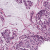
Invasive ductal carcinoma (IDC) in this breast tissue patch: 1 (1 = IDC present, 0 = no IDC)